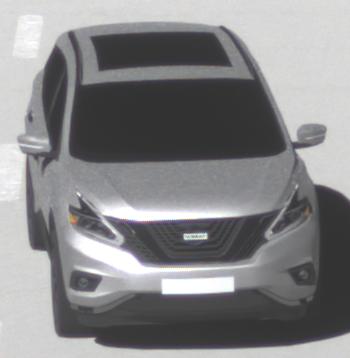
Make: Nissan
Model: Murano
Detailed model: Gen. 3 Z52
Model produced from: 2015
Doors: 5
Color: white
Road condition: dry road
Daytime: morning or afternoon
Contrast: high contrast